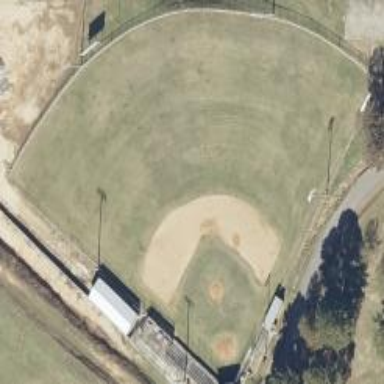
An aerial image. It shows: Baseball pitch for leisure land.